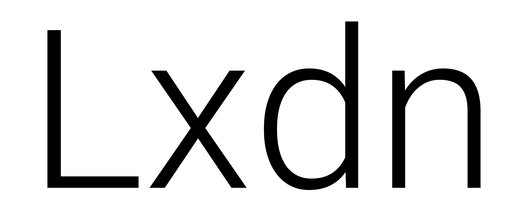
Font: Roboto_Light